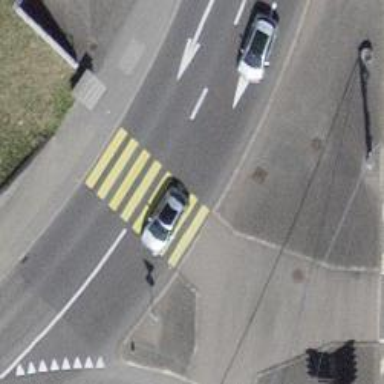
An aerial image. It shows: Uncontrolled zebra crossing with zebra markings.